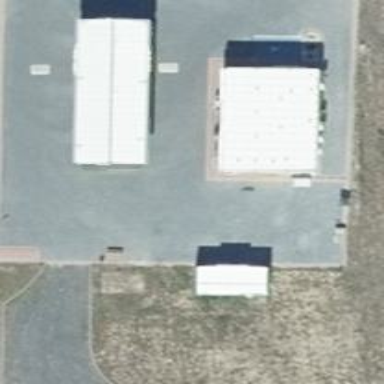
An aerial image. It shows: Fuel station.